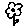
Label: flower